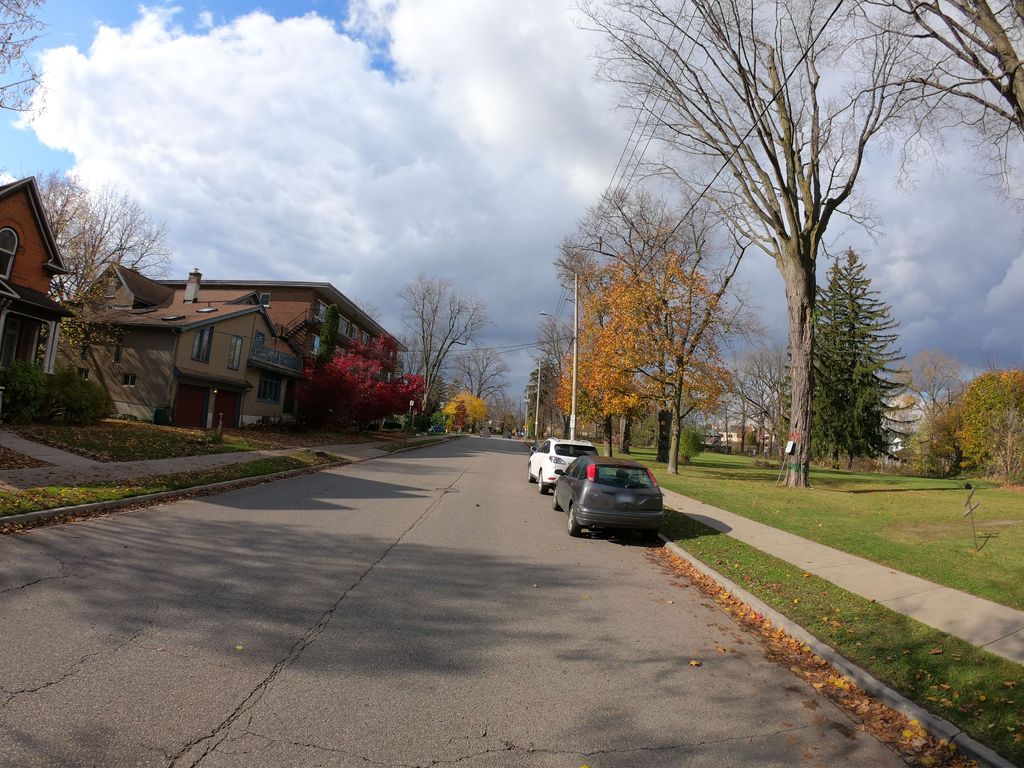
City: kitchener-waterloo